Field crop: tomato
Growth stage: 2
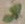
Species: solanum